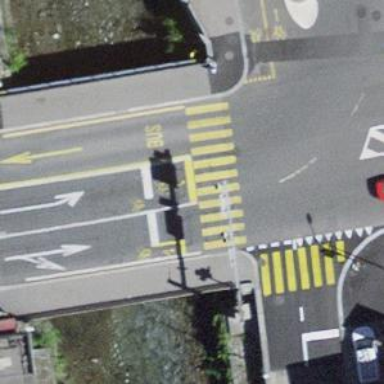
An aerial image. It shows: Crossing with traffic signals.